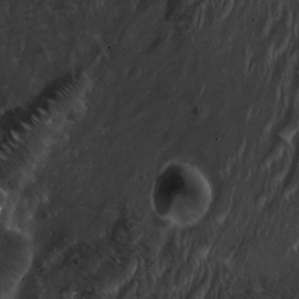
Label: non_frost